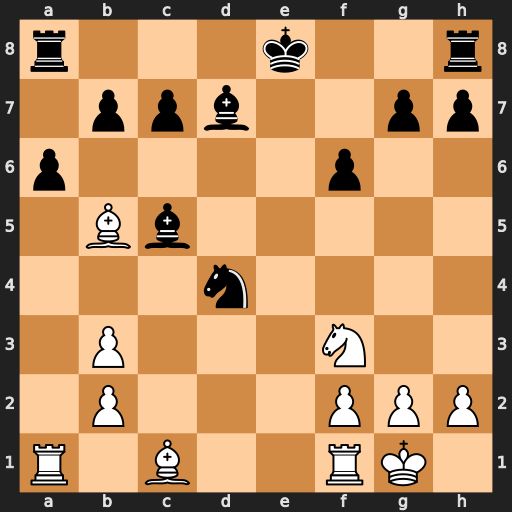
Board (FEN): r3k2r/1ppb2pp/p4p2/1Bb5/3n4/1P3N2/1P3PPP/R1B2RK1
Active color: w
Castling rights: kq
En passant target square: -
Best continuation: Bxd7+ Kxd7 Rd1